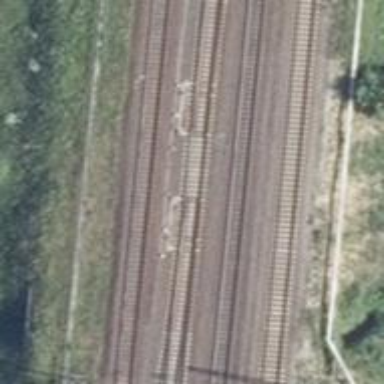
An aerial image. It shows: Railway switch with the turnout on the right side.